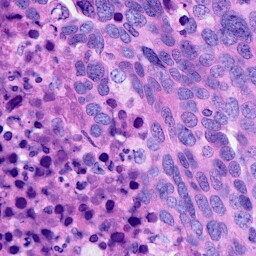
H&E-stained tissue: Ovarian